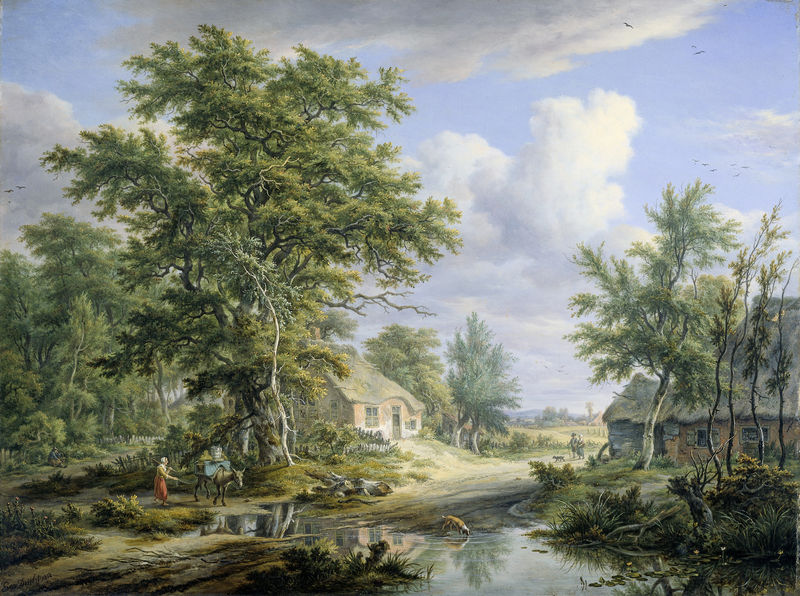
Titel: Boerderijen aan de rand van een bos
Künstler: Egbert van Drielst
Standort: Amsterdam
Institution: Rijksmuseum
Schlagwörter: baum, blau, himmel, vogel, wasser, wolken, bäume, fluss, grün, landschaft, menschen, braun, frau, strasse, weiss, haus, hund, weg, malerei, alte, bach, häuser, spiegelung, vögel, paar, pflanzen, esel, pfütze, gehstock, last, spuren, dorf, hof, eingang, reetdach, strohdach, asien, flora, himme, wurzeln, bauernhaus, stall, kate, lastesel, furt